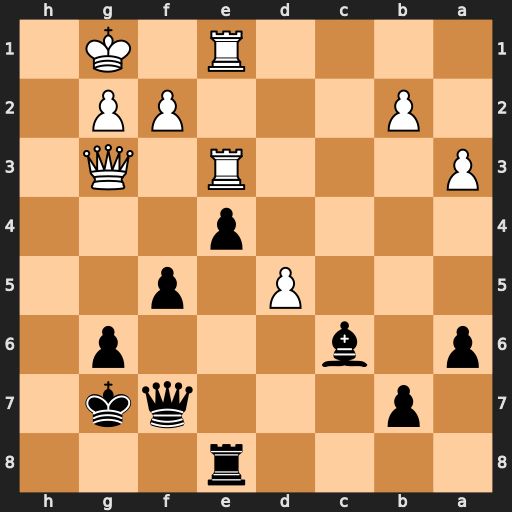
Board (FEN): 4r3/1p3qk1/p1b3p1/3P1p2/4p3/P3R1Q1/1P3PP1/4R1K1
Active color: b
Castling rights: -
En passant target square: -
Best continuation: f4 Qh4 fxe3 dxc6 Rh8